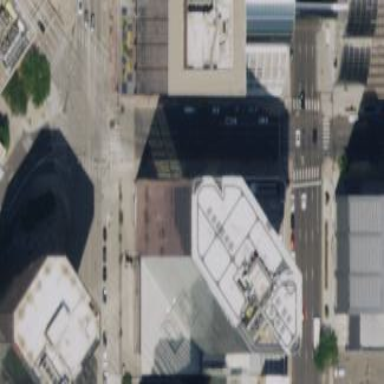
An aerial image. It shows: Commercial building.